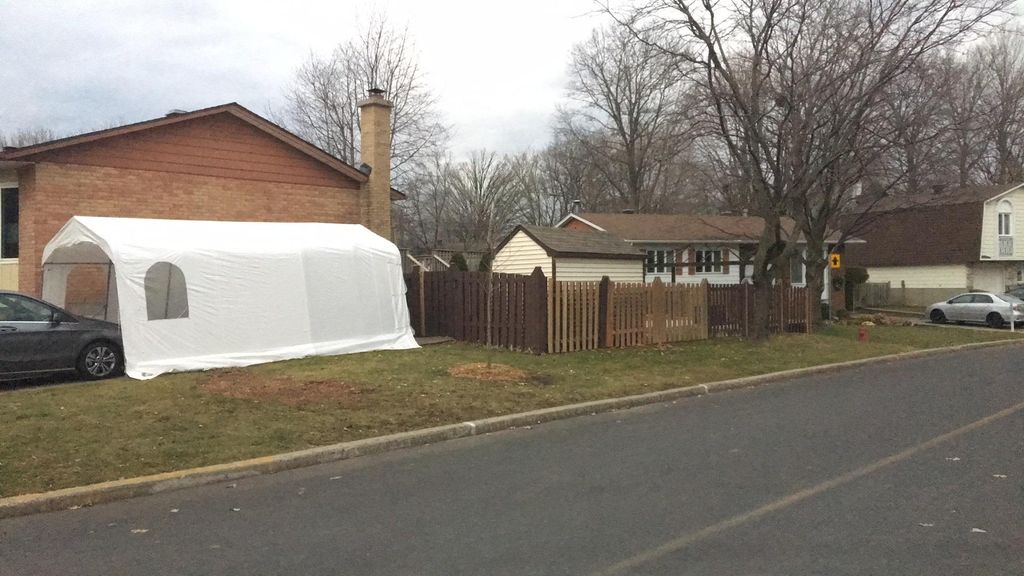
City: montreal